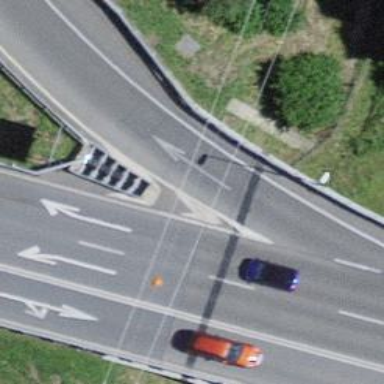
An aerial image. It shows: Bridge on motorway link.